Acute ischemic stroke brain MRI, CoRegistered space, volume 192x192x19, slice 8 of 19.
ADC (apparent diffusion coefficient): 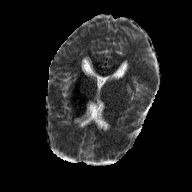
Tmax (time-to-maximum): 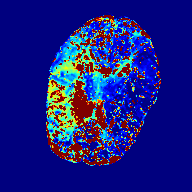
MTT (mean transit time): 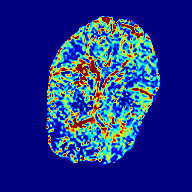
rCBF (relative cerebral blood flow): 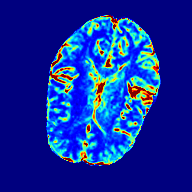
rCBV (relative cerebral blood volume): 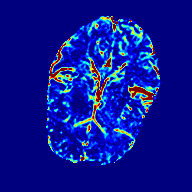
TTP (time-to-peak): 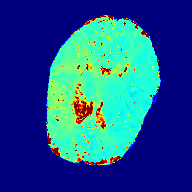
Final infarct lesion volume (90-day follow-up ground truth): 1055 voxels